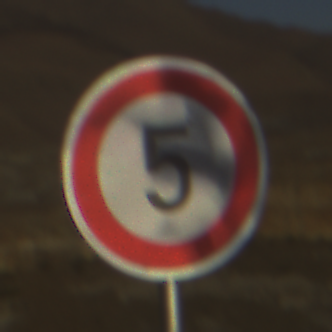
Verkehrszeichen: Geschwindigkeit5
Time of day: SunriseSunset
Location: Outdoor (Nature)
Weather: Clear
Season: NotSpecified
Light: Natural